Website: home-depot
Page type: cart
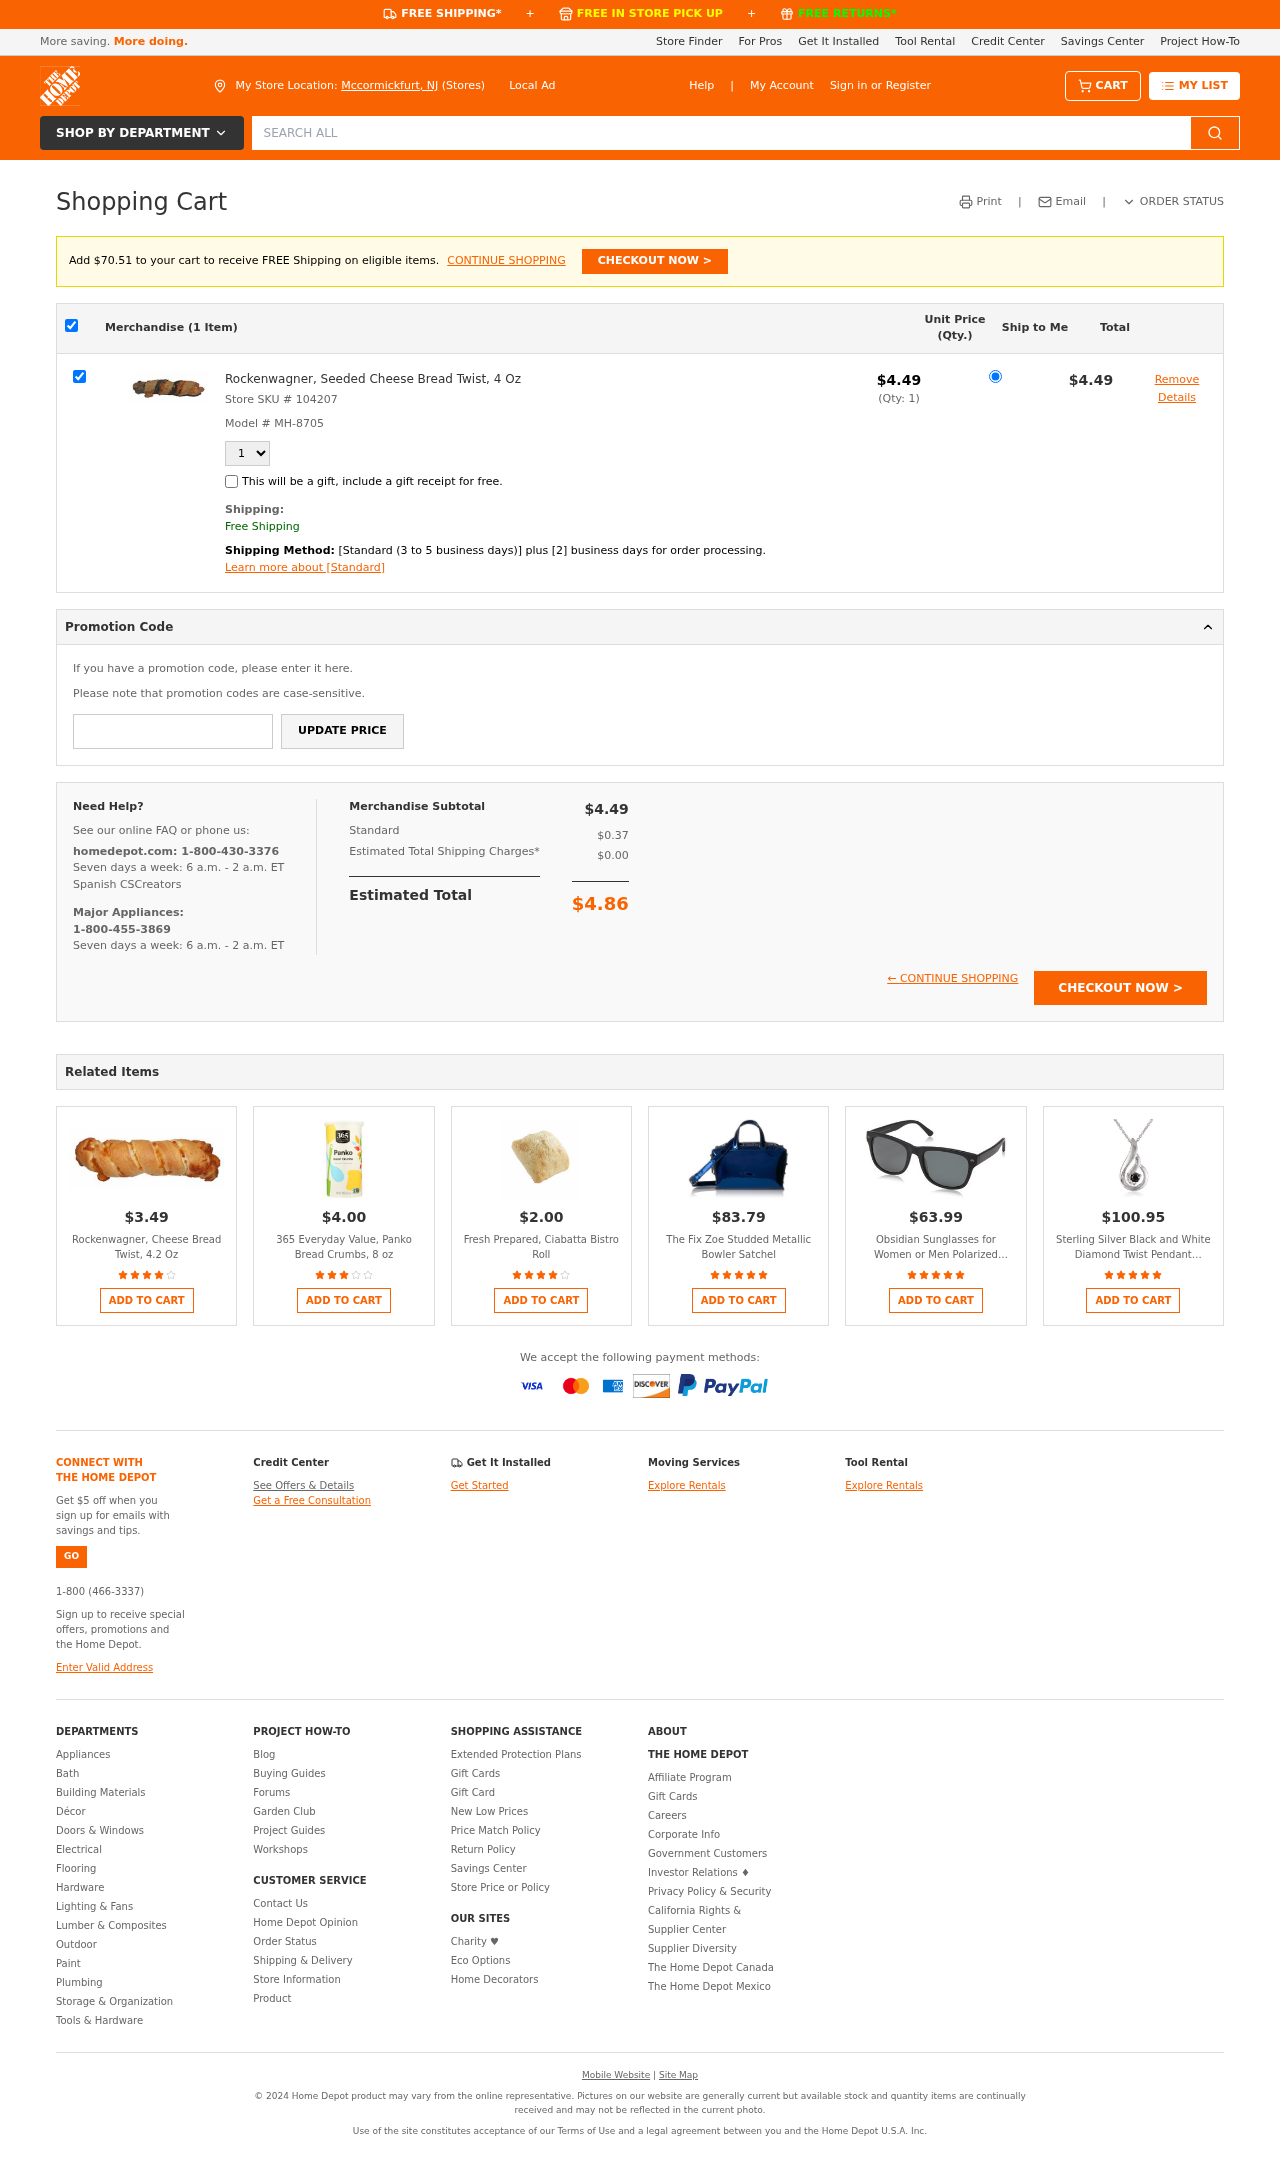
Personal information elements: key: PII_CITY_STATE
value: Mccormickfurt, NJ
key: PII_PROMO_CODE
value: FIRST62
Product elements: key: PRODUCT1_NAME
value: Rockenwagner, Seeded Cheese Bread Twist, 4 Oz
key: PRODUCT1_PRICE
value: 4.49
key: PRODUCT1_QUANTITY
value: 1
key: PRODUCT2_NAME
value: Rockenwagner, Cheese Bread Twist, 4.2 Oz
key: PRODUCT2_PRICE
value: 3.49
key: PRODUCT2_RATING
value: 3.9
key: PRODUCT3_NAME
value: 365 Everyday Value, Panko Bread Crumbs, 8 oz
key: PRODUCT3_PRICE
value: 4
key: PRODUCT3_RATING
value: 3.4
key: PRODUCT4_NAME
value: Fresh Prepared, Ciabatta Bistro Roll
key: PRODUCT4_PRICE
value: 2
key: PRODUCT4_RATING
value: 3.7
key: PRODUCT5_NAME
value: The Fix Zoe Studded Metallic Bowler Satchel
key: PRODUCT5_PRICE
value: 83.79
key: PRODUCT5_RATING
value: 4.5
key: PRODUCT6_NAME
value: Obsidian Sunglasses for Women or Men Polarized Square Frame 04, Matte Black, 54 mm
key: PRODUCT6_PRICE
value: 63.99
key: PRODUCT6_RATING
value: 4.5
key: PRODUCT7_NAME
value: Sterling Silver Black and White Diamond Twist Pendant Necklace (1/5 cttw, I-J Color, I2-I3 Clarity),
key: PRODUCT7_PRICE
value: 100.95
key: PRODUCT7_RATING
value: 4.7
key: PRODUCT1_SKU
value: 104207
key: PRODUCT1_MODEL
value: MH-8705
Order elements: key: AMOUNT_TO_FREE_SHIPPING
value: $70.51
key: ORDER_NUM_ITEMS
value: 1
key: ORDER_SUBTOTAL
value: $4.49
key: ORDER_TAX
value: $0.37
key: ORDER_SHIPPING_COST
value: $0.00
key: ORDER_TOTAL
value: $4.86
Search elements: key: HEADER_SEARCH
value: SEARCH ALL